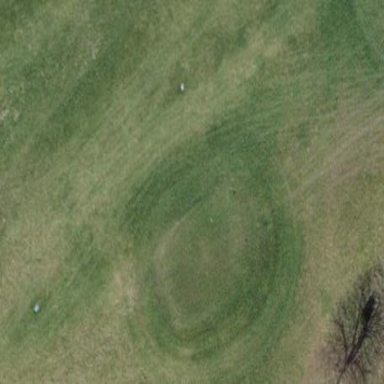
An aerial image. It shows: Grassy area designated as golf tee.